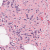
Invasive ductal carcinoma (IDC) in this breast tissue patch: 1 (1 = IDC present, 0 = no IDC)